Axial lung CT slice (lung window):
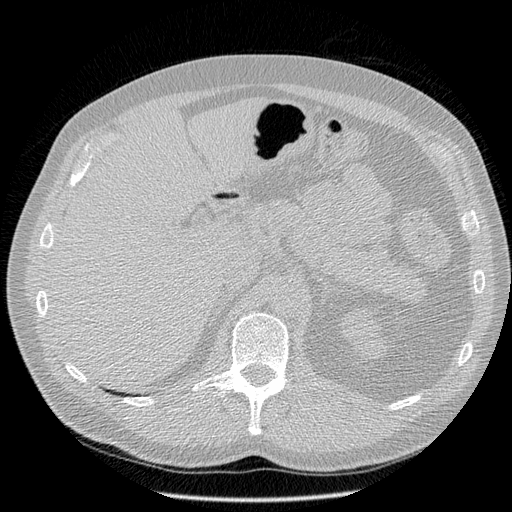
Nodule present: no